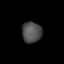
Tissue: lung
Cell type: Myeloid cells
Senescence score: 0.5681
Nuclear area (px): 401
Mean DAPI intensity: 79.91